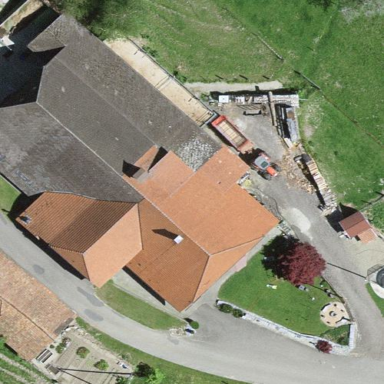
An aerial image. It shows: Farm building.